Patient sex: M
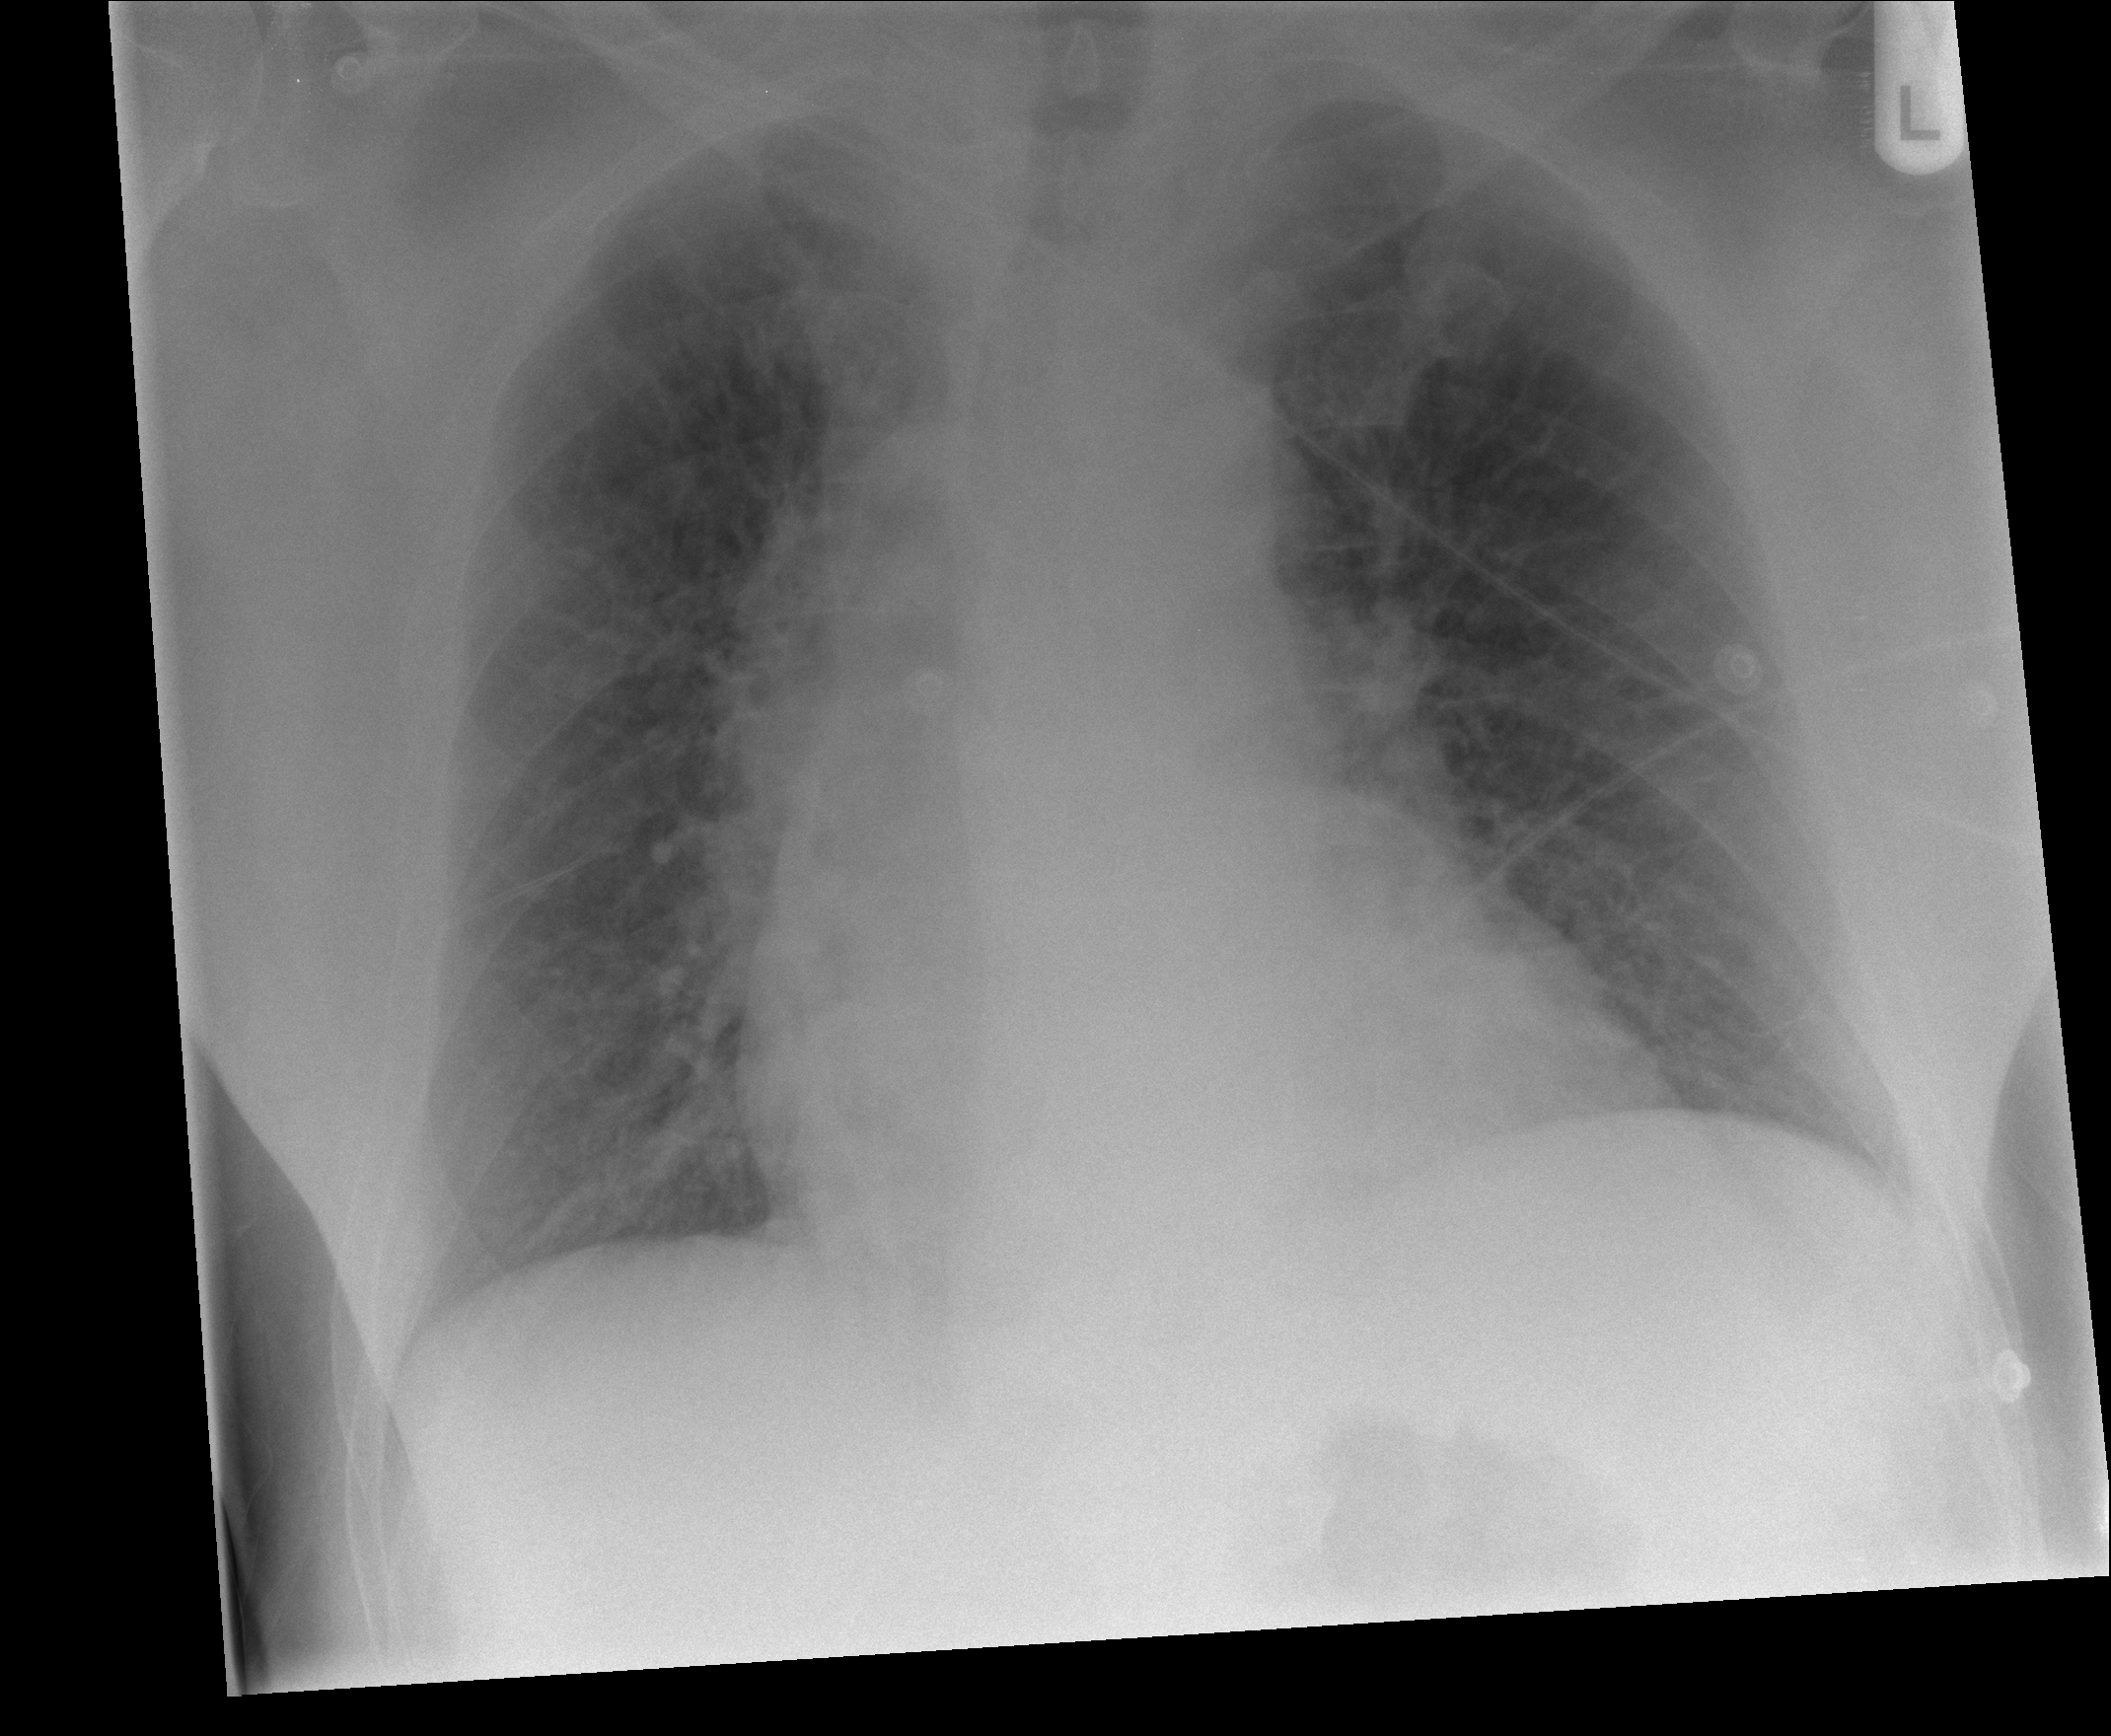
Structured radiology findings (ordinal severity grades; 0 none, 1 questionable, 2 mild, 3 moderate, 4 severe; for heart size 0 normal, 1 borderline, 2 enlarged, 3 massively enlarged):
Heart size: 1
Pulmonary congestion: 2
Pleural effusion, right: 0
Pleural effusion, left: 0
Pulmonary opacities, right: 0
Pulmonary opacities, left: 0
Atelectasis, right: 0
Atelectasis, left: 0